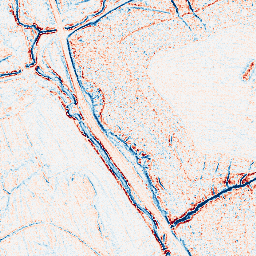
Category: edge_preserving
Decomposition family: anisotropic_diffusion
Decomposition parameters: iterations: 10
kappa: 10
gamma: 0.05
Upsampling method: sinc_blackman
Upsampling parameters: scale: 4
kernel_size: 8
Upsampling scale: 4